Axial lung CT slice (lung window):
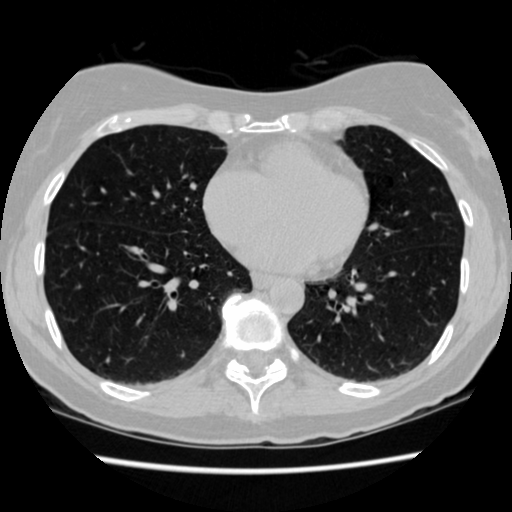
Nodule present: no